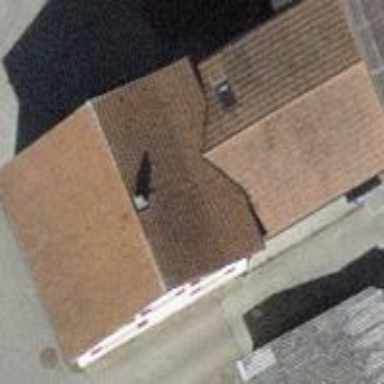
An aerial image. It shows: Farm building.